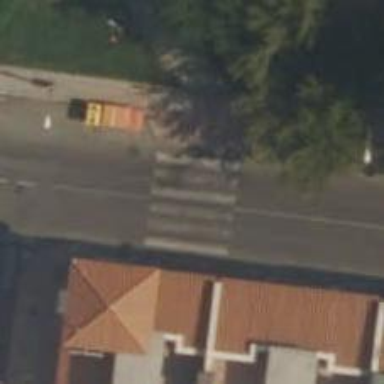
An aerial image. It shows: Residential road with asphalt surface and separate sidewalk.